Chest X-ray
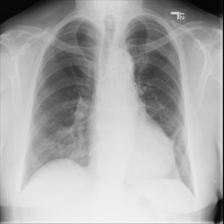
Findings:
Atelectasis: negative
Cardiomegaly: negative
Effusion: negative
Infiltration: negative
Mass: negative
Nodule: negative
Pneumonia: negative
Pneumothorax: negative
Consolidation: negative
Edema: negative
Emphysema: negative
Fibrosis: negative
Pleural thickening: negative
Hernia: negative